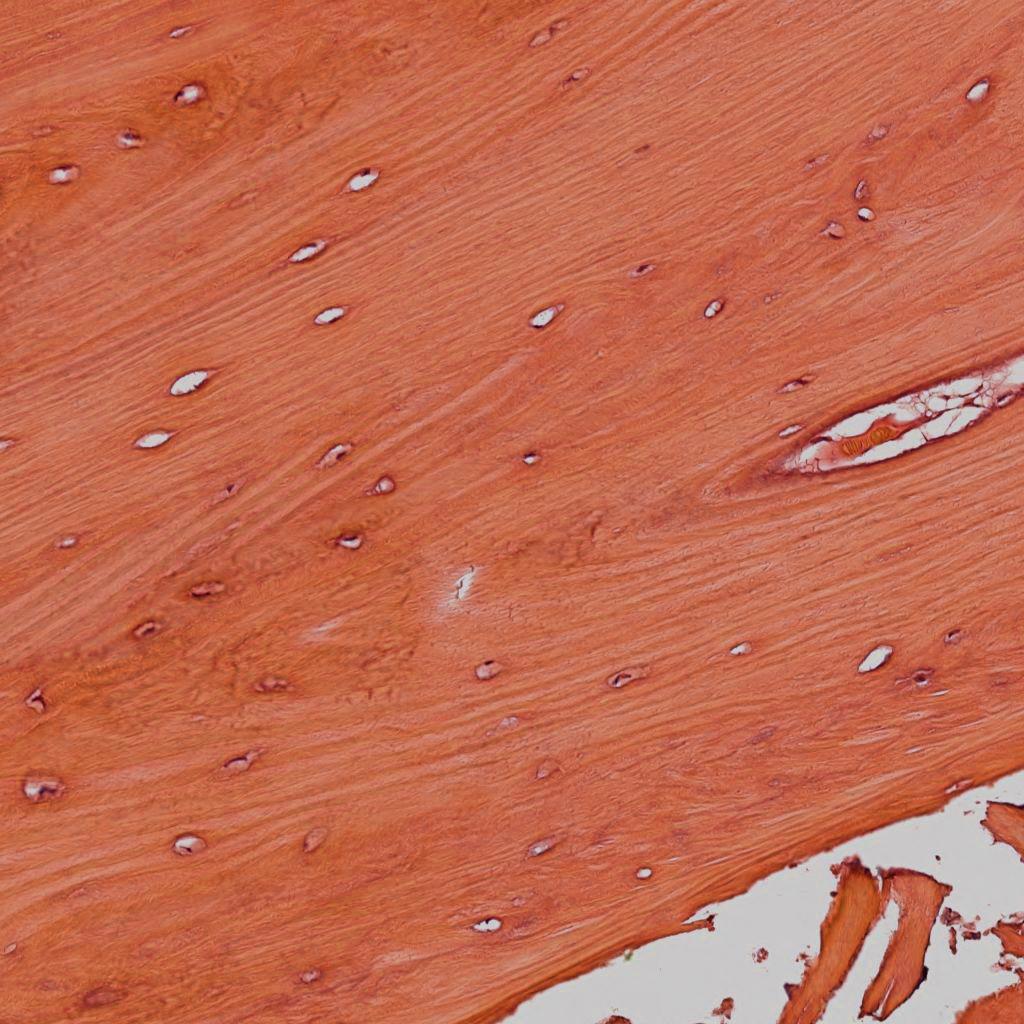
Label: Non-Tumor